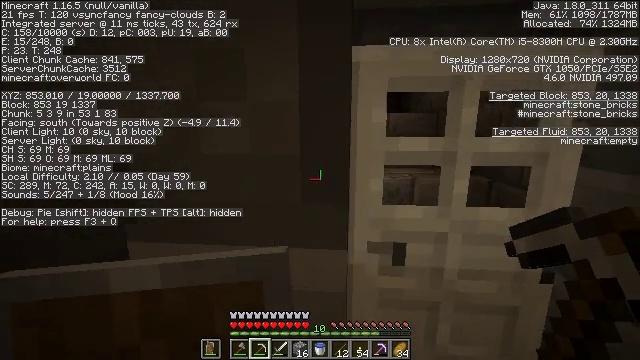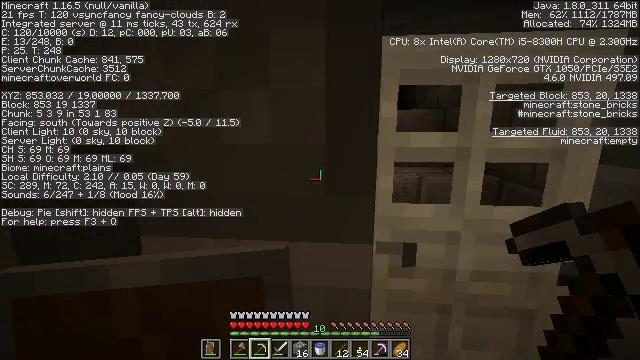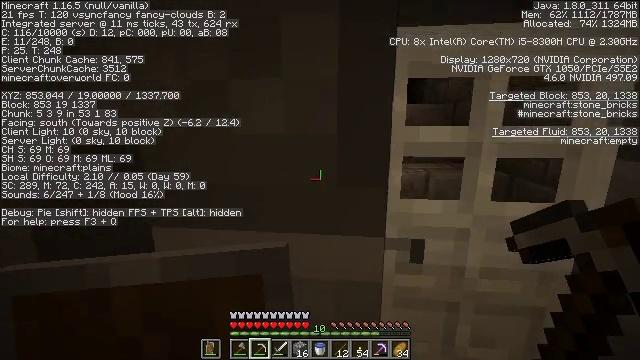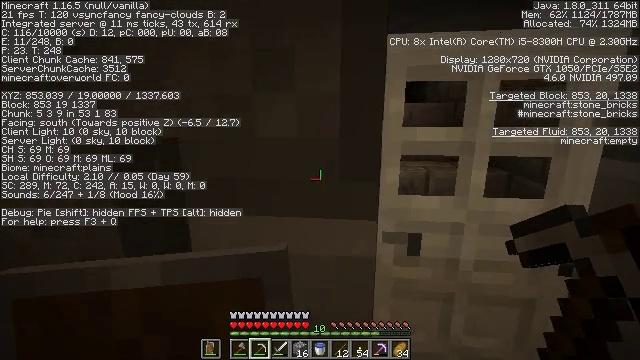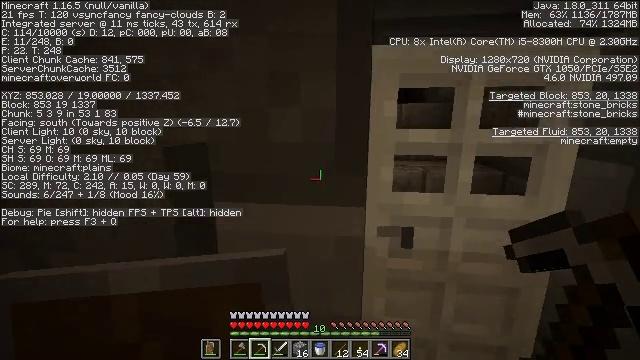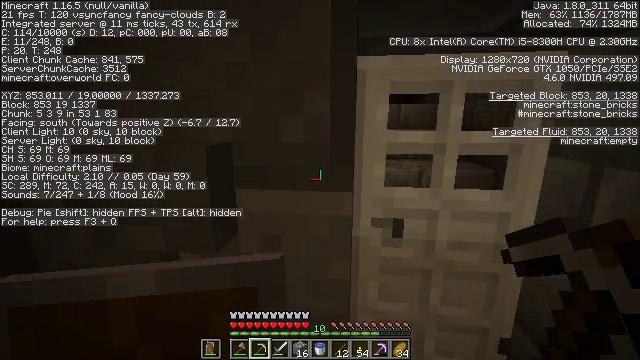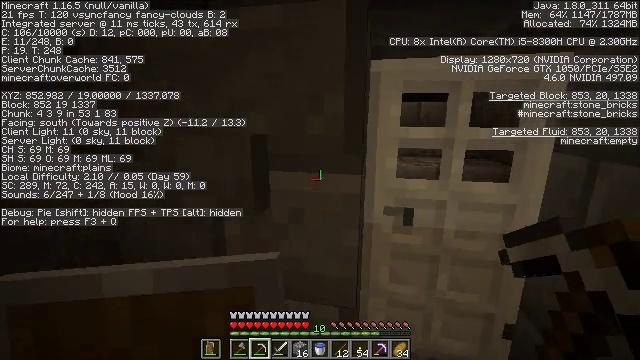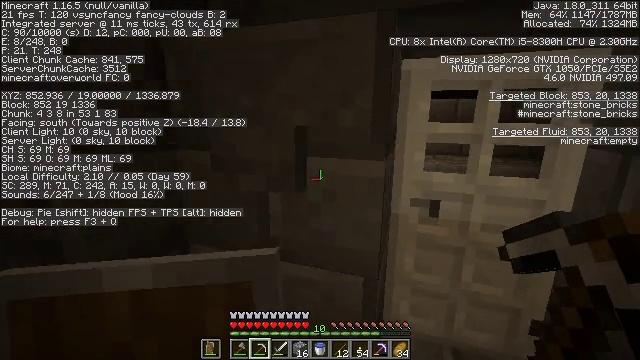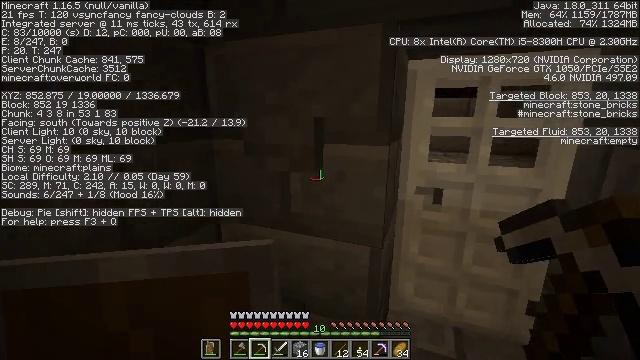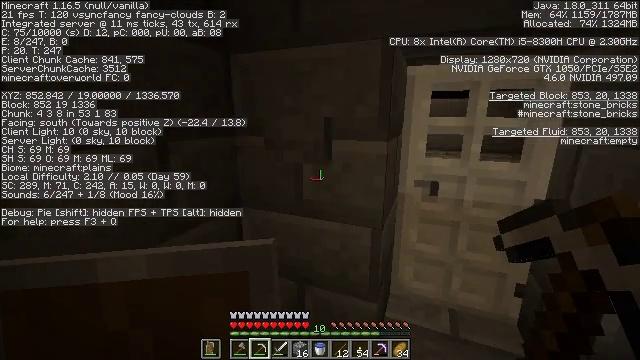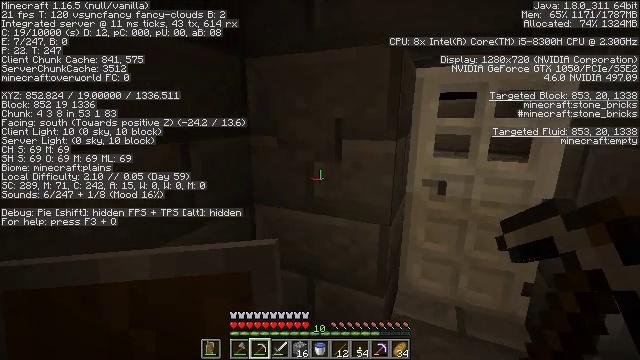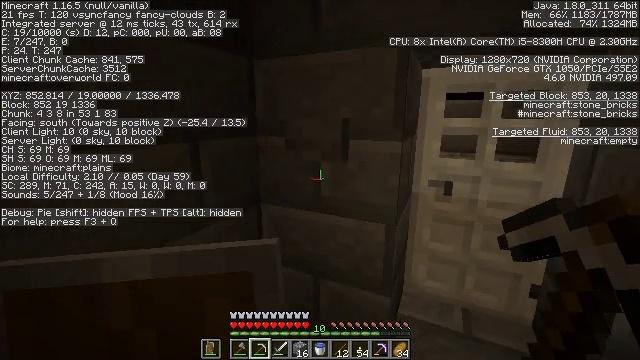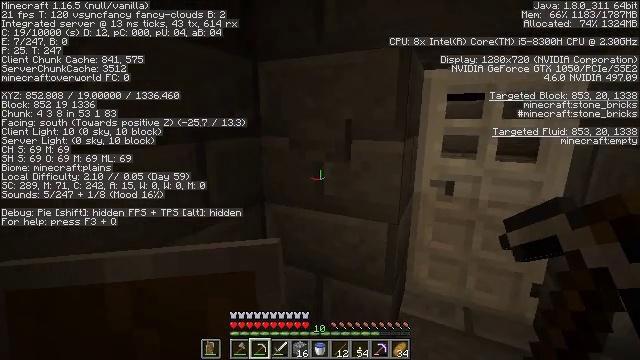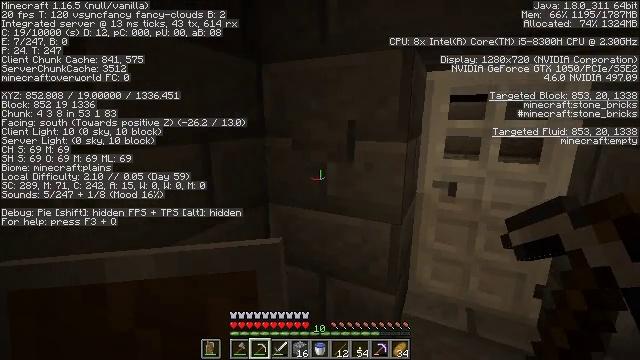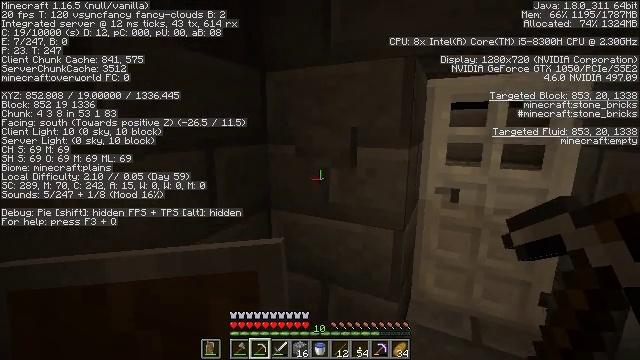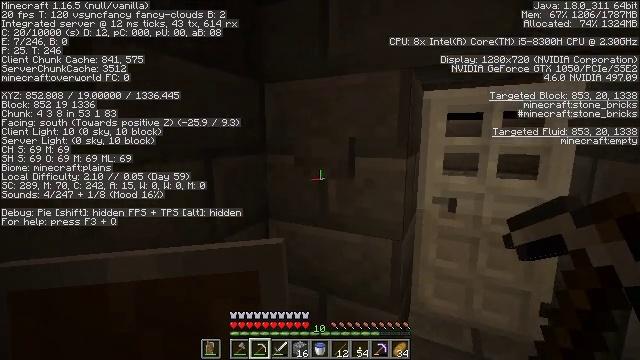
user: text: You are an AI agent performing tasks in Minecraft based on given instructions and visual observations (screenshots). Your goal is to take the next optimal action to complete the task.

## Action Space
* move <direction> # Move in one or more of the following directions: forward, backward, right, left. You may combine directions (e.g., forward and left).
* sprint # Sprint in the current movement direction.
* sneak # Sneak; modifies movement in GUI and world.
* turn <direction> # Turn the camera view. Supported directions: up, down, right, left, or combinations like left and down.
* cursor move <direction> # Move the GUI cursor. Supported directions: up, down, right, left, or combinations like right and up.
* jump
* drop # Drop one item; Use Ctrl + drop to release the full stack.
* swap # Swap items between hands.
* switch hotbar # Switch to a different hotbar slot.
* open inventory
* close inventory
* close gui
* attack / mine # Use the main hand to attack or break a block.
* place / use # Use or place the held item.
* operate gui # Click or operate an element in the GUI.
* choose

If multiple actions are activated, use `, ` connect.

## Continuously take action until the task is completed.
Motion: motion action
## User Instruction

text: Break the iron door.
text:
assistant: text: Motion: no_op
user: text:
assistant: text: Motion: turn left
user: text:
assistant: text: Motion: move back
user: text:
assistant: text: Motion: move back
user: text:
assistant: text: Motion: move back
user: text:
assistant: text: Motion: move back, turn left
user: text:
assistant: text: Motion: move back, turn left
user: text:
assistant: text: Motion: move back, turn left
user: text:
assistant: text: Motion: turn left
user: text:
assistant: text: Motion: turn left
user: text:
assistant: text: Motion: turn left
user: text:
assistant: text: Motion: no_op
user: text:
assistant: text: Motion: no_op
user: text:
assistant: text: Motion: turn up
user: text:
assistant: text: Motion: turn up
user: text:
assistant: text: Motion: no_op
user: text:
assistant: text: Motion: no_op
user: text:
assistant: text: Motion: turn right and up
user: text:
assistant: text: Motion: use / place
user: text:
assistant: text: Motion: use / place
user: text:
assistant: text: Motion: no_op
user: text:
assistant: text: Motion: move forward
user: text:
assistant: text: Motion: move forward and move right, turn right
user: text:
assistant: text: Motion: move forward and move right, turn right
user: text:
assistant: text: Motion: move forward and move right, turn right and down
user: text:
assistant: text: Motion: move forward and move right, turn right
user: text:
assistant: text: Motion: move forward and move right
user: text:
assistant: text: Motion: move forward and move right, turn right and down
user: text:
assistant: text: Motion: move forward, turn right
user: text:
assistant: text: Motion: move forward